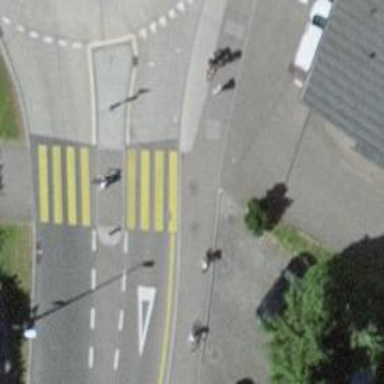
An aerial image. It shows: Sidewalk.